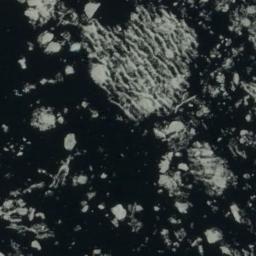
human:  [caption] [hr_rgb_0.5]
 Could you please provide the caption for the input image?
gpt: There are sea ice of different shapes and sizes .

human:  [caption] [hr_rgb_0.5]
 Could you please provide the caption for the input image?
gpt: There are many ice on the deep blue sea .

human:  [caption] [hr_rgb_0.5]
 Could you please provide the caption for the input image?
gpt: Ice cubes of various sizes and large nets of ice float on the deep blue sea .

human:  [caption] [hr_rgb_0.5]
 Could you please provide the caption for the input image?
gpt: A lot of sea ice floats in the deep blue sea .

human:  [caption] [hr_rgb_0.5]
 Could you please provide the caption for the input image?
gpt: There are many pieces of sea ice .